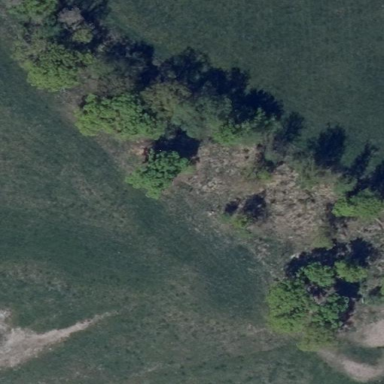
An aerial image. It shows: Forest area.